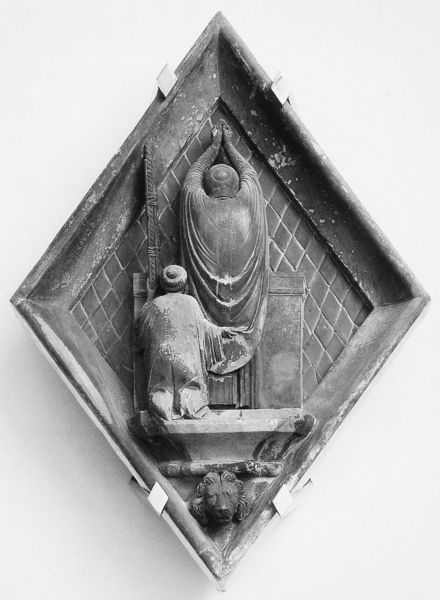
Titel: Reliefs vom Campanile des Domes in Florenz
Künstler: Andrea Pisano
Institution: Florenz, Museo dell’Opera del Duomo
Schlagwörter: männer, rücken, architektur, falten, stehen, stein, klassizismus, gotik, skulptur, relief, plastik, rückseite, rückenfigur, knien, beten, gebet, altar, raute, romanik, florenz, löwe, duomo, romanisch, releif, rombus